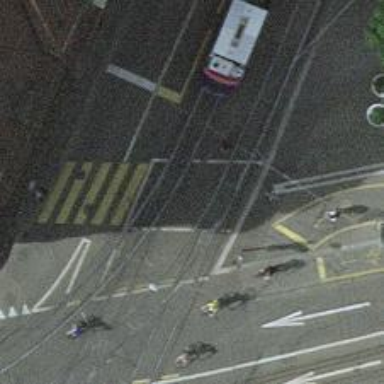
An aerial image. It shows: Road crossing with traffic signals.